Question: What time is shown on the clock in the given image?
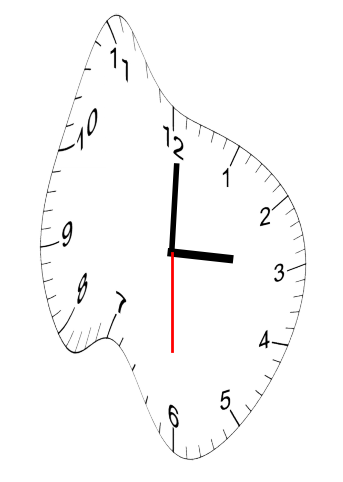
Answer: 03:00:30